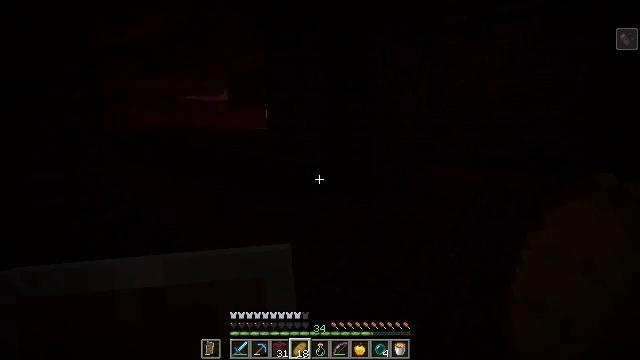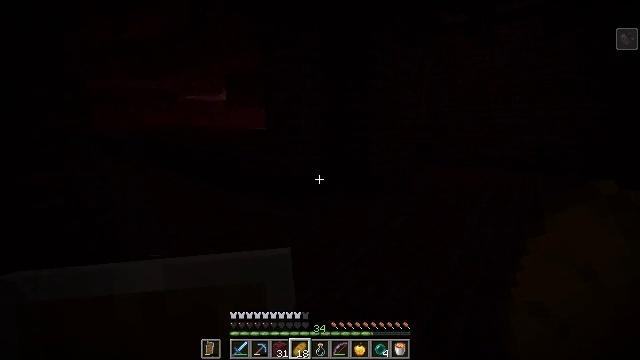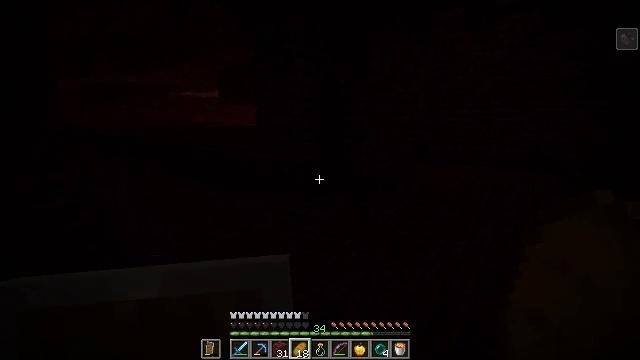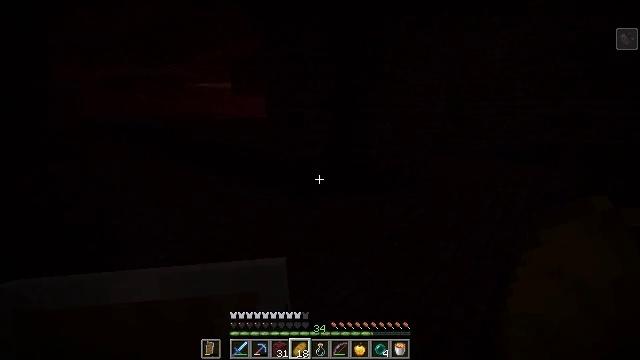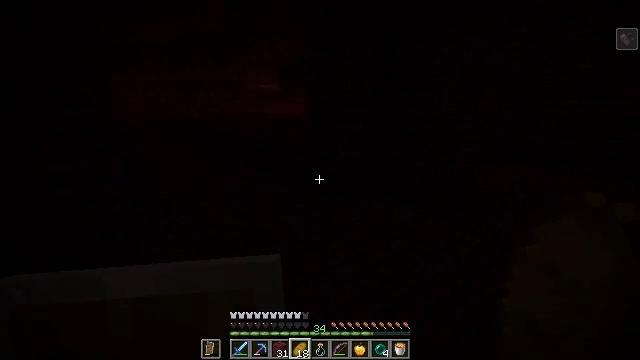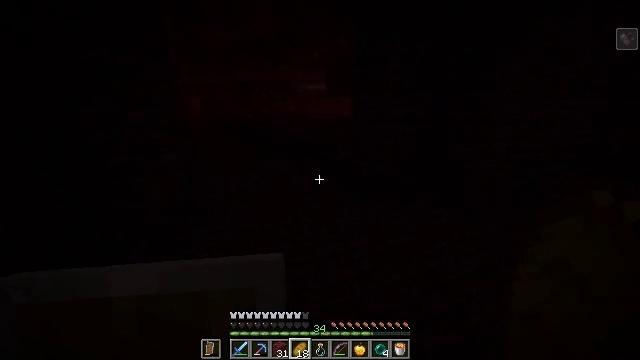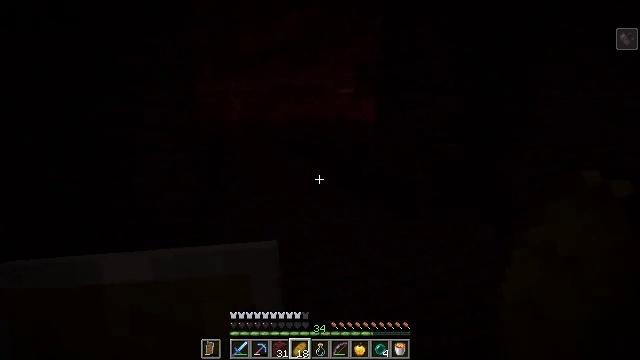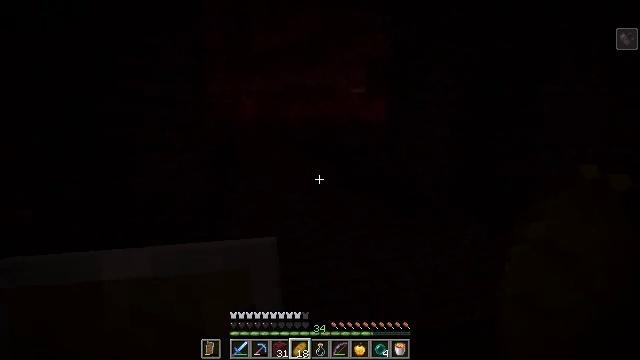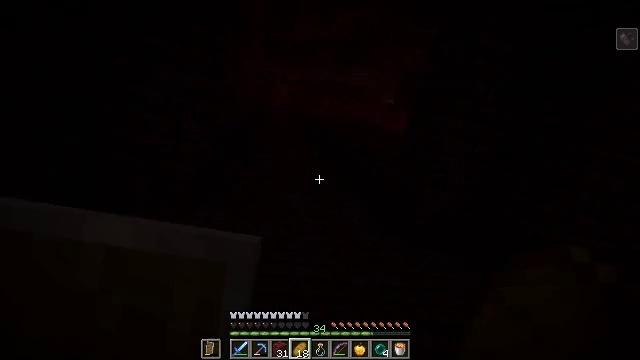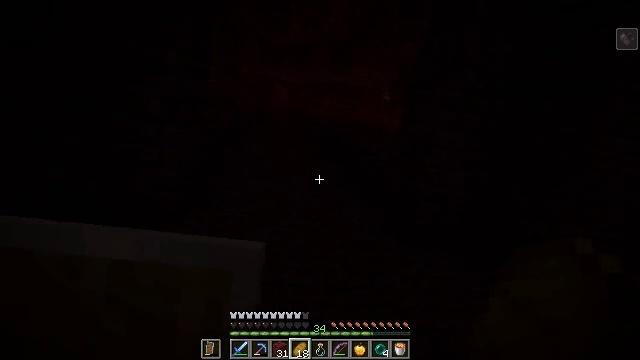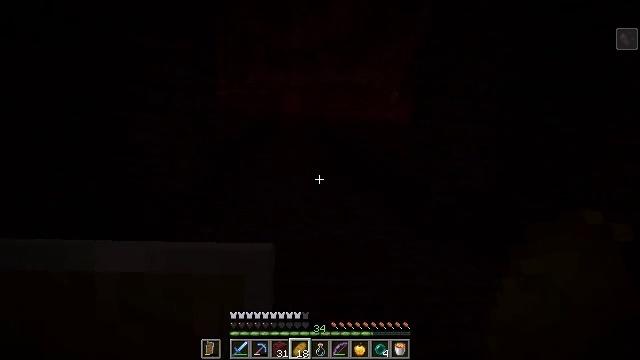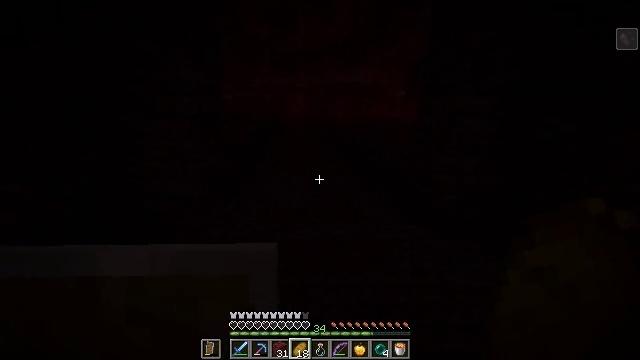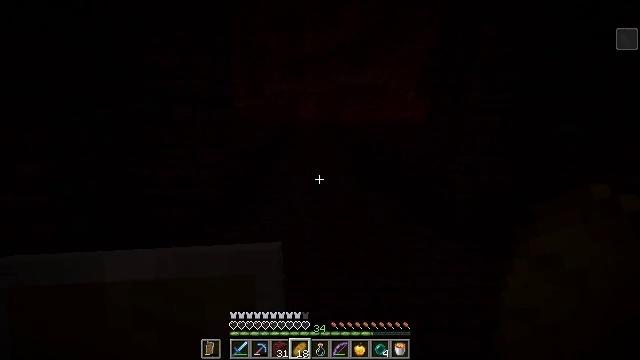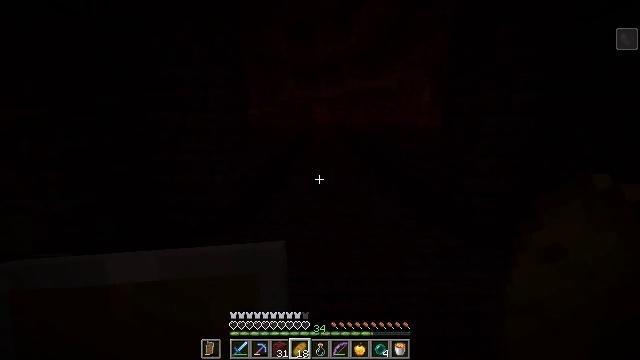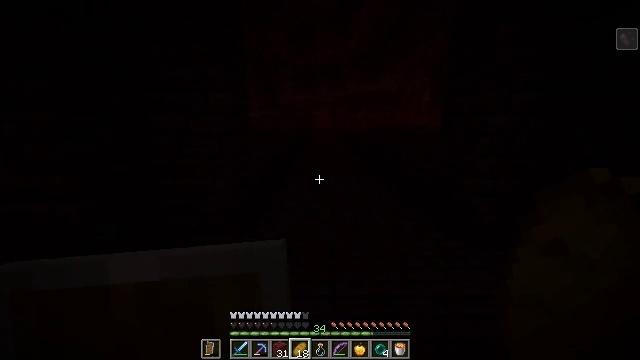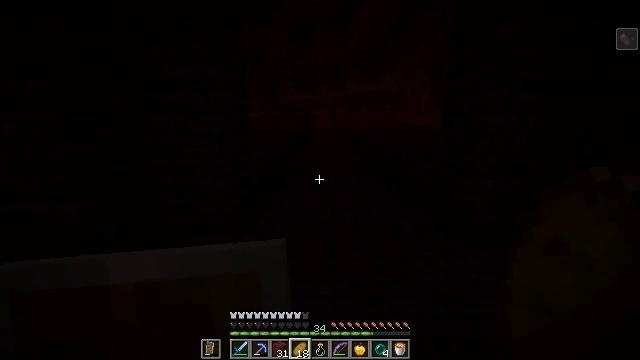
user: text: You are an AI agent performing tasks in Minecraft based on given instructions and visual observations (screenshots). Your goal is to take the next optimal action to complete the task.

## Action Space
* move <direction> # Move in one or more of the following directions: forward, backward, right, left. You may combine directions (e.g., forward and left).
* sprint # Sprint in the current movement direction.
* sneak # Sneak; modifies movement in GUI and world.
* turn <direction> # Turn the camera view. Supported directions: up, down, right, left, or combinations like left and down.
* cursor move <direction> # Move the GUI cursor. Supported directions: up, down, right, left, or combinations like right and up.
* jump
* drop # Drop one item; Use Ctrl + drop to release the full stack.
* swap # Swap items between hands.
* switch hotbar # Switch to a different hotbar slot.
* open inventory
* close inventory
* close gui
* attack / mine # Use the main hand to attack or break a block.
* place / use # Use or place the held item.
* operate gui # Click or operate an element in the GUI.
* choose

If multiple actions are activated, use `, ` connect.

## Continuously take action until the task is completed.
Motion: motion action
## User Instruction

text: Collect glowstone blocks for lighting.
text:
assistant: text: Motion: move forward and move right
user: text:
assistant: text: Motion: move forward and move right
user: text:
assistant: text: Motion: move forward and move right, turn left and down
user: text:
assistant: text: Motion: move forward and move right, turn left
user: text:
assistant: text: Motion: move forward and move right, turn left
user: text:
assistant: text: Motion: move forward and move right, turn left
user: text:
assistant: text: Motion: move forward and move right, turn left
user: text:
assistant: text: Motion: move forward and move right, turn left
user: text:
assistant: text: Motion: move right, turn left
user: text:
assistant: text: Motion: turn left
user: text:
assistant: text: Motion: turn left
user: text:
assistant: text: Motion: turn left
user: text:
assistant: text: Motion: turn left and up
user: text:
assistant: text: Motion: no_op
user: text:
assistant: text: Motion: no_op
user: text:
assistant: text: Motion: no_op
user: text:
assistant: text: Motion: no_op
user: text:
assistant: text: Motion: no_op
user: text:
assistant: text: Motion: no_op
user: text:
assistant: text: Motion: turn right
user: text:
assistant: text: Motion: turn right
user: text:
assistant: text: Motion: turn right
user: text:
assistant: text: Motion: turn right
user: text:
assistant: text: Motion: move left, turn right
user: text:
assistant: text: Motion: move left
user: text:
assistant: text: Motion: move left
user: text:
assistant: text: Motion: move left
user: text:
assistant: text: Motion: turn right and up
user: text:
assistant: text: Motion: turn right and up
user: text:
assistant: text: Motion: turn right and up